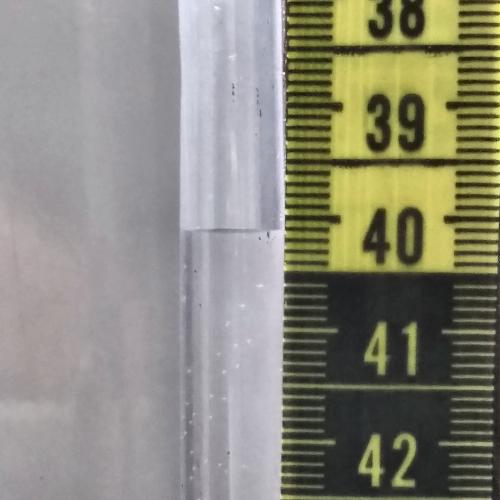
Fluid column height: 40.1 cm